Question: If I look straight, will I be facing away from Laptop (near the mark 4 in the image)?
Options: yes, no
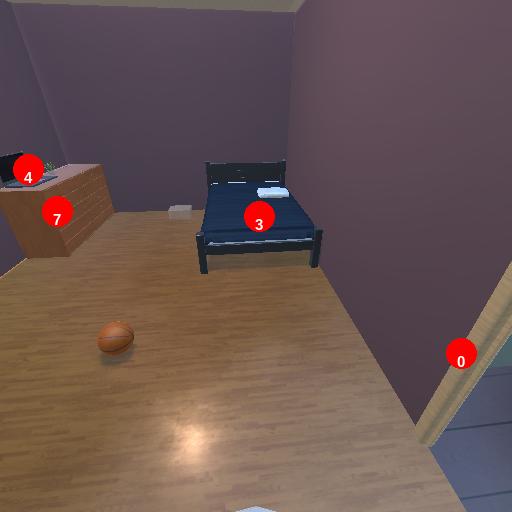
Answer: yes